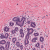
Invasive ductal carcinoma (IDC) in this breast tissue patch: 0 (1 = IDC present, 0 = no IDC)